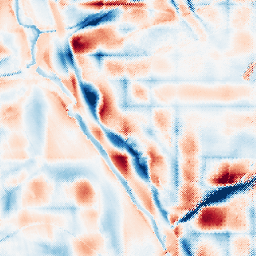
Category: wavelet
Decomposition family: wavelet_biorthogonal
Decomposition parameters: wavelet: bior2.4
level: 5
Upsampling method: regularized
Upsampling parameters: scale: 4
lambda_reg: 0.1
Upsampling scale: 4